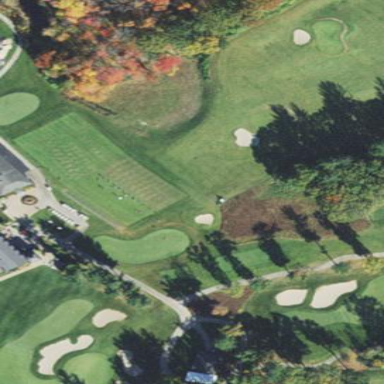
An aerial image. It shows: Golf tee on grassy land.